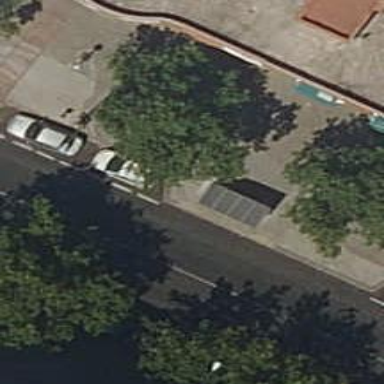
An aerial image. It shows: Bus stop with sheltered platform for public transport.